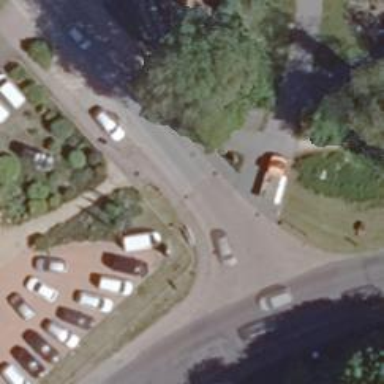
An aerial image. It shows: Tertiary road.